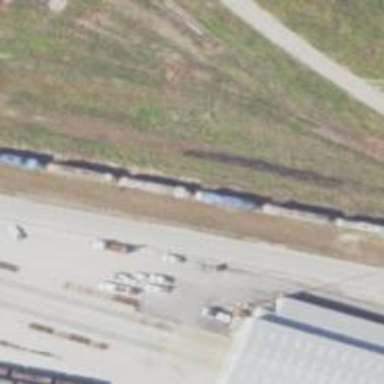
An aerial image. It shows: Rail spur service.